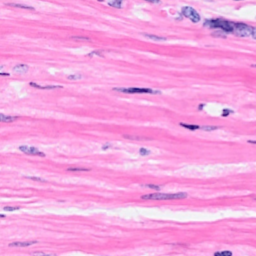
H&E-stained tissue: Breast